Question: I have just started learning ios and I was making a button tap counter app, where an user can tap the button for a entered number of times. The problem that I came across is mentioned in the title. Please see attached screenshot image for clarification. Notice in the screenshot that the app logo isn't shown when "Hidden" is unchecked. When "Hidden" is checked, the logo isn't shown, but its fine because that is just how it is (just mentioning). This is the case for all other buttons, images, labels and text fields.

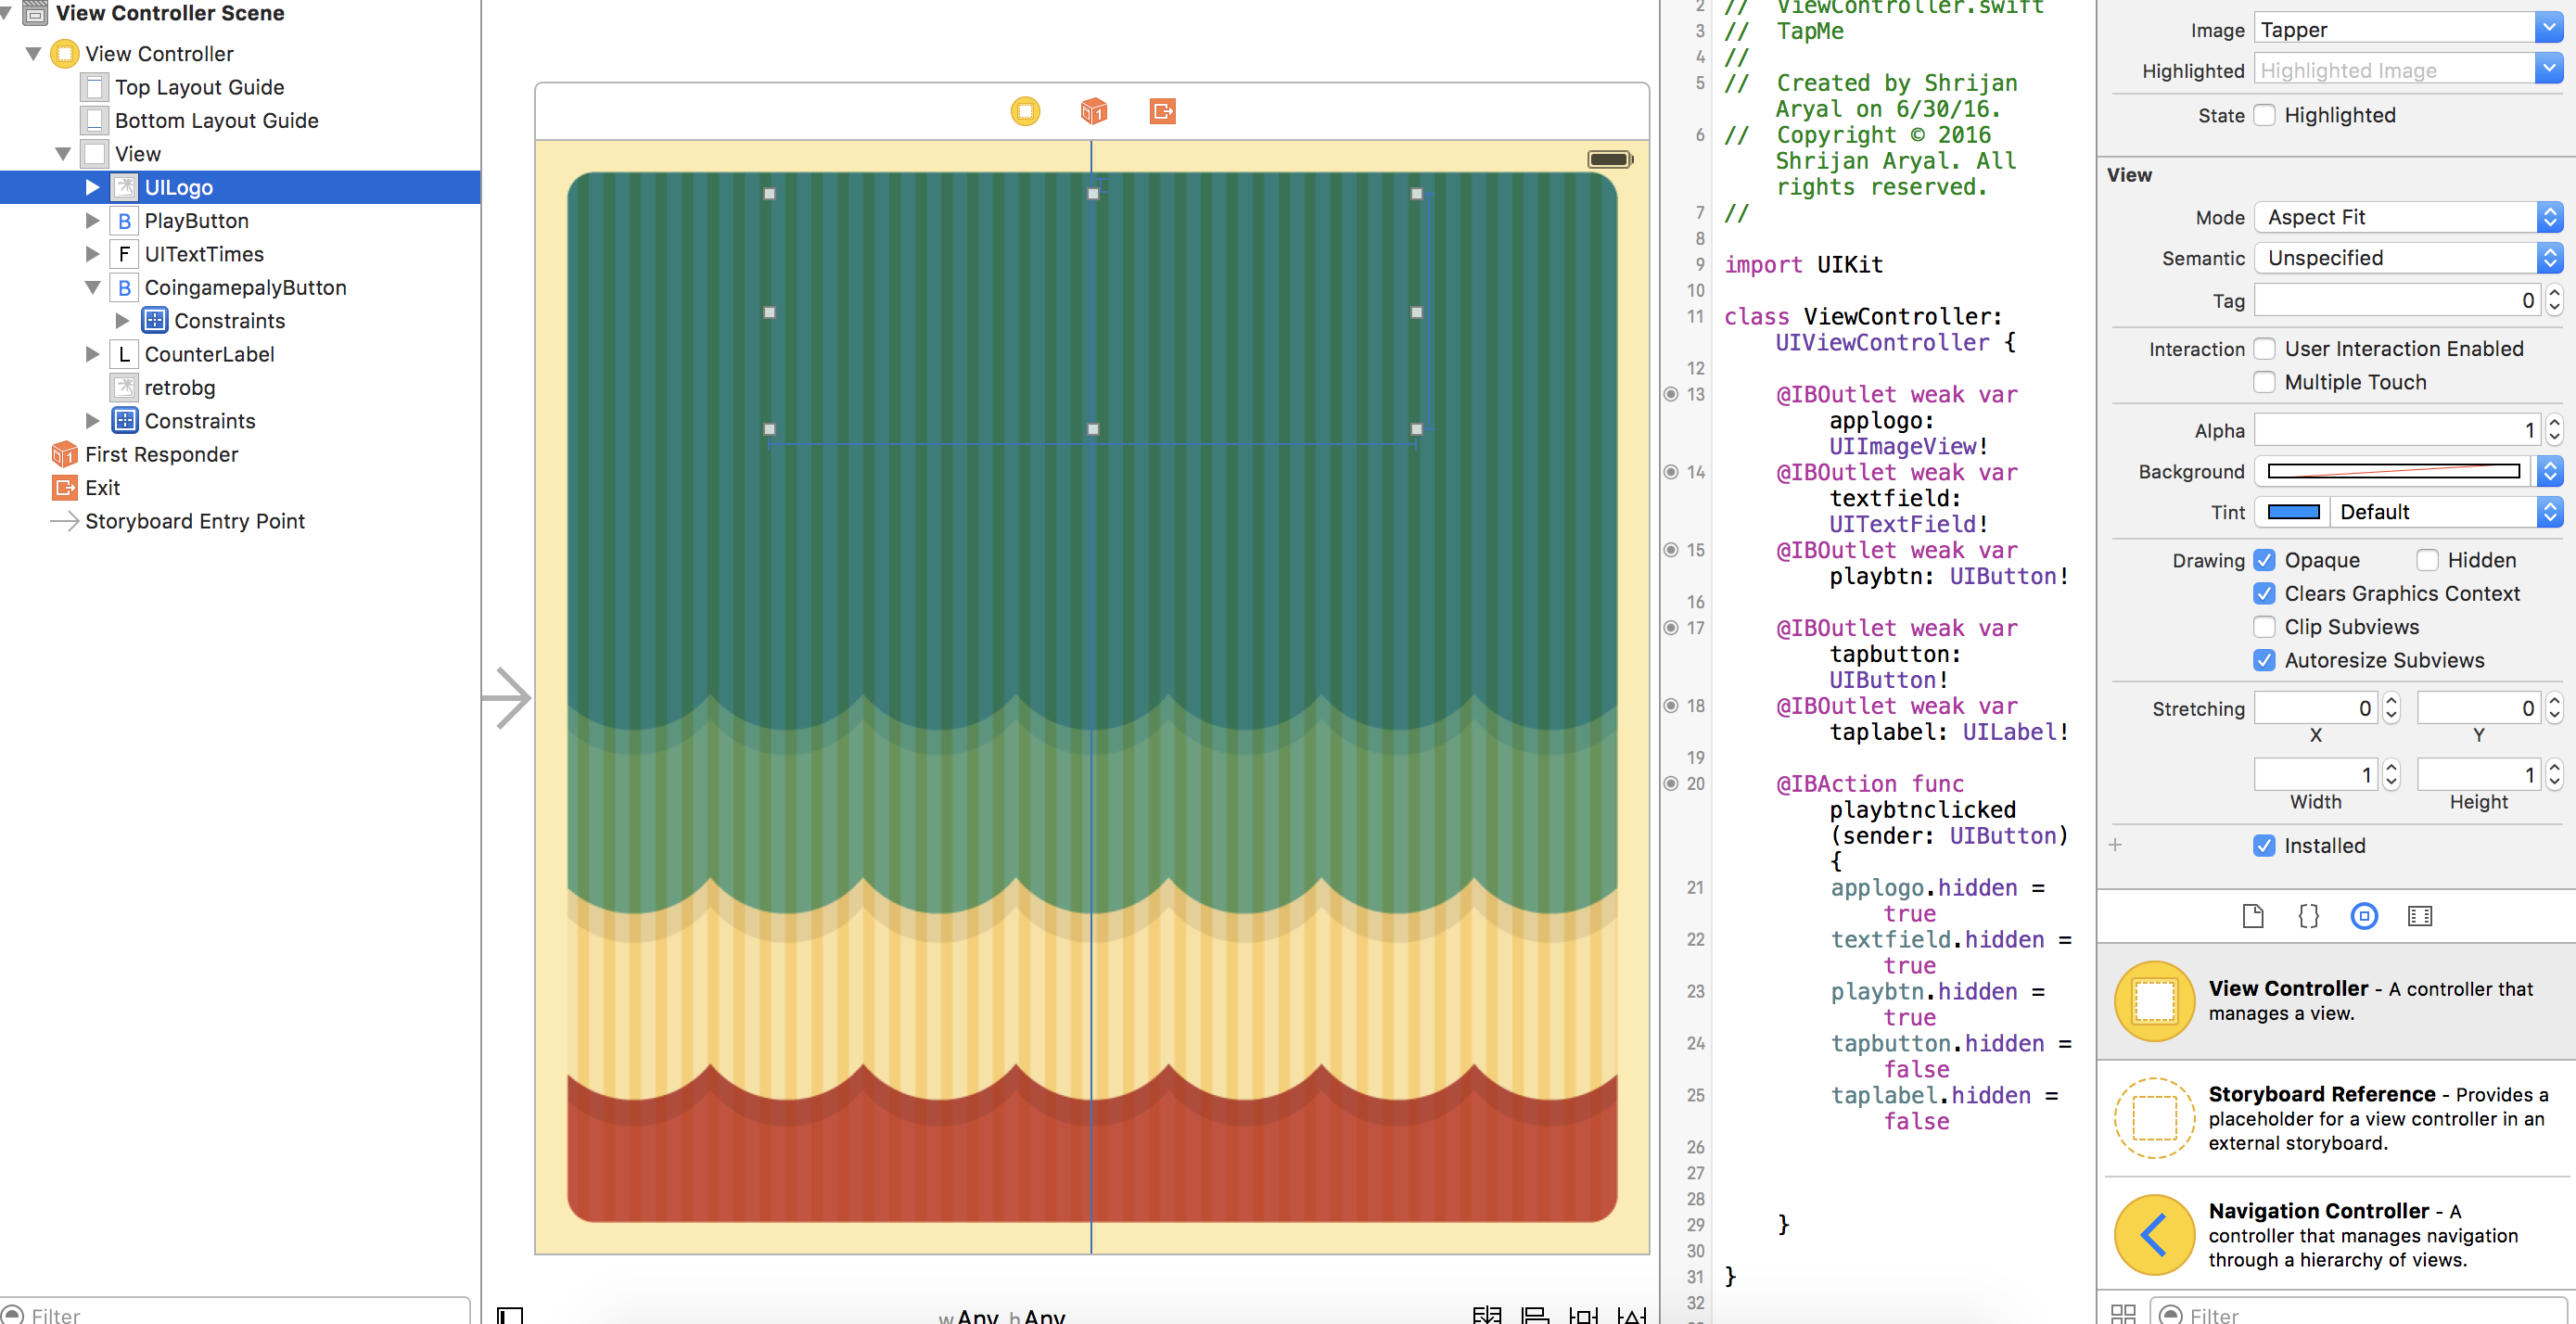
Answer: You have a Z axis issue.
Meaning, a UIView is on top of your UIButton.
You will need to drag the UI elements downwards in order to change the Z axis hierarchy:
<URL>
Also, you could figure this issue by yourself if you would use the Debug View Hierarchy:
<URL>